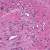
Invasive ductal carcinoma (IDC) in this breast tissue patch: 0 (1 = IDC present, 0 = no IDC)